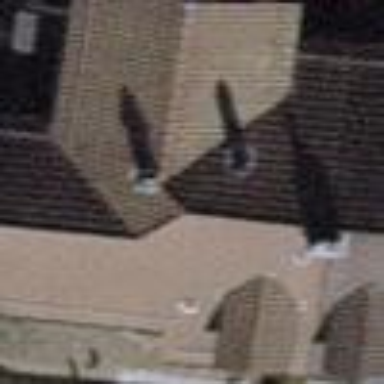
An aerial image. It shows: Apartment building with tile roof.